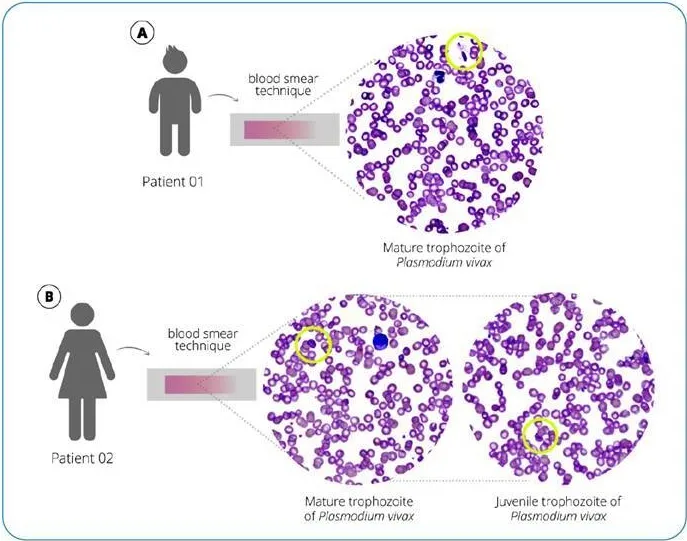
Trophozoites of Plasmodium vivax in peripheral blood, using Giemsa-stained blood smear observed on an Easy Scan. Thermo Scientific automated microscope. A. Case 1 - child B. Case 2 - mother.
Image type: pathology (giemsa)